Question: I imported the objective c class I wanted to use into my bridging header but once I did, Xcode seemed to recognize the objective c code as swift code. What should I do to tell Xcode that the class is an Objective c class?

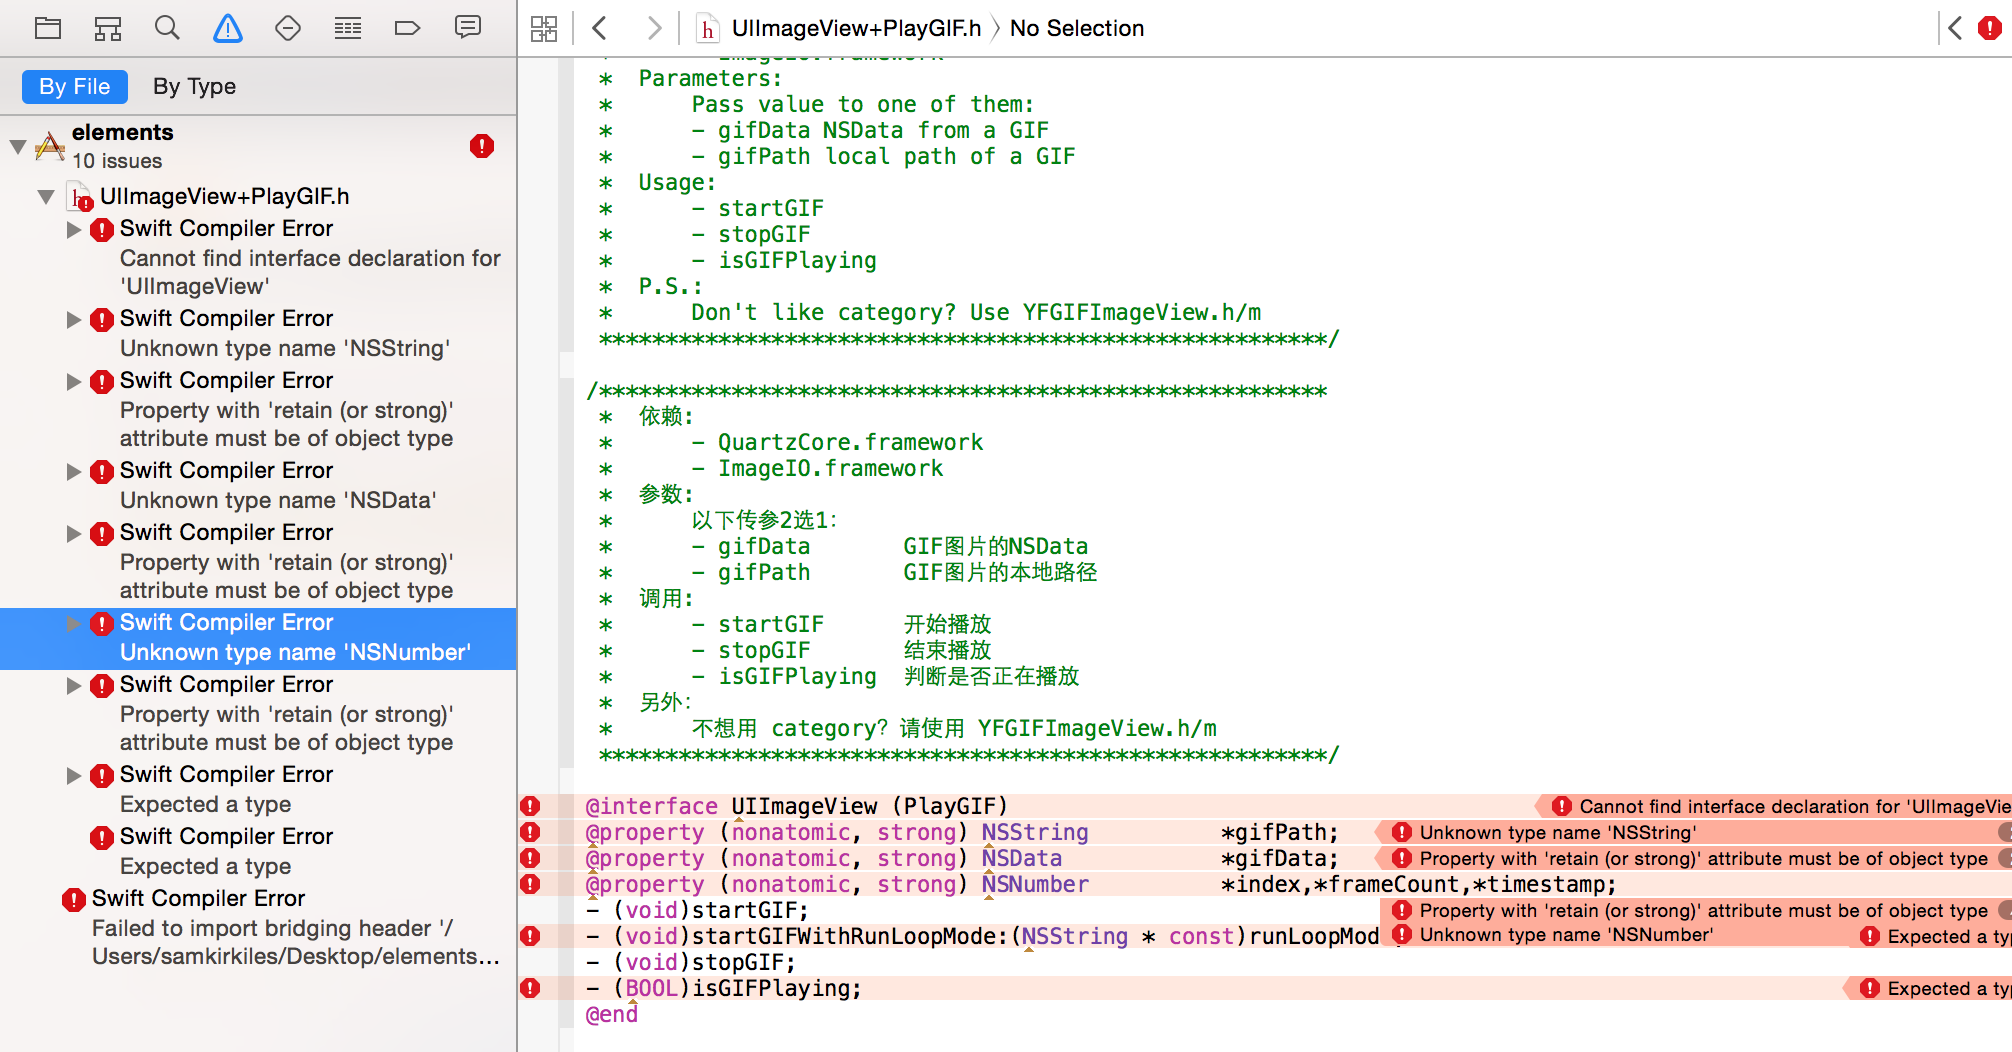
Answer: You might have gotten the file type wrong in XCode.
- - - -
The correct file types are:
- - -